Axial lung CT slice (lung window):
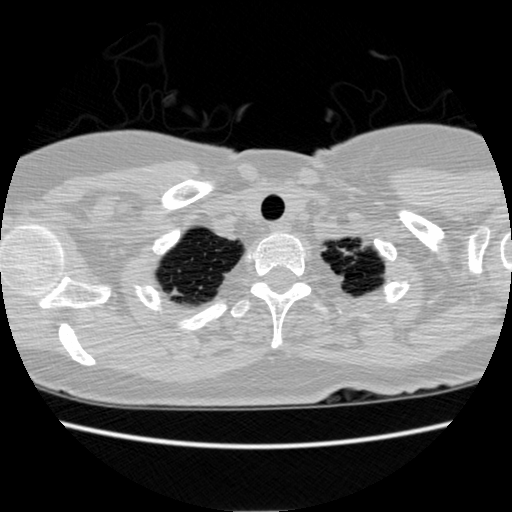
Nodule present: no